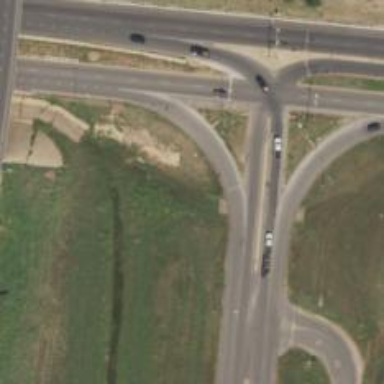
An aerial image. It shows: Trunk link highway.